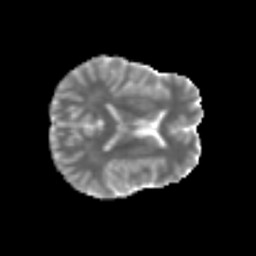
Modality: MD
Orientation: axial
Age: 49
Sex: male
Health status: ill
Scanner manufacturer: siemens
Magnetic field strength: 3 T
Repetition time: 8.7 s
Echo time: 0.11 s